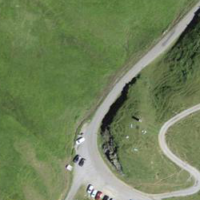
EUNIS habitat code: 23
Species observed at this site:
Troglodytes troglodytes
Prunella modularis
Fringilla coelebs
Gentianella campestris
Ficedula hypoleuca
Erithacus rubecula
Periparus ater